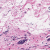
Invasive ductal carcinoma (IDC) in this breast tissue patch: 0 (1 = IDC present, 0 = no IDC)